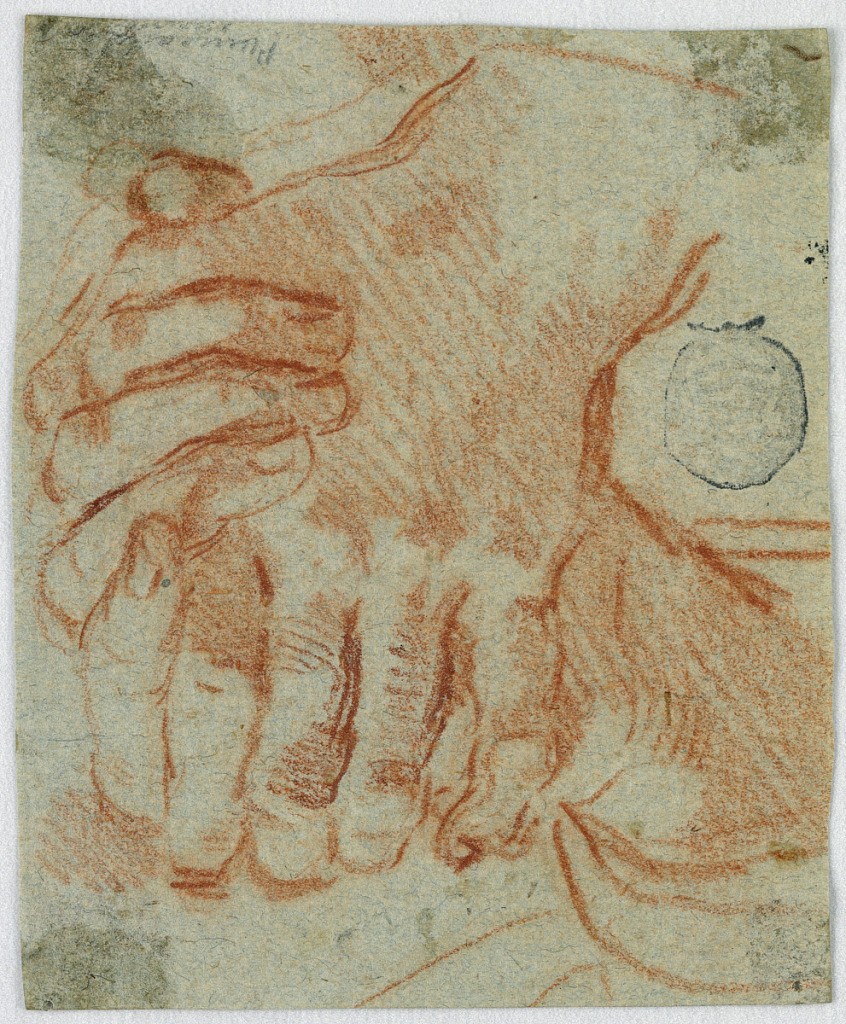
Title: Study of the Closed Hands of a Woman
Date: early 18th century
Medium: Red crayon on blue-grey paper
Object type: Drawing
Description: Vertical rectangle. A pair of hands clasped together showing part of a sleeve.